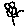
Label: flower